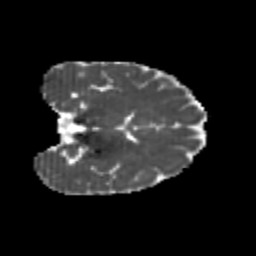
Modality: MD
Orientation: coronal
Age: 22
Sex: female
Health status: healthy
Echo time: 0.074 s